Interaction volume radius: 5 \u00c5
Interaction volume height: 10 \u00c5
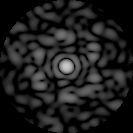
Disorder parameter: 0.8943